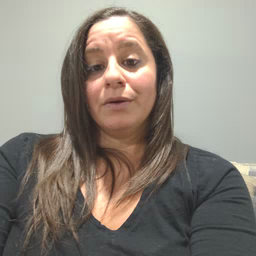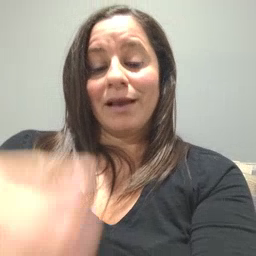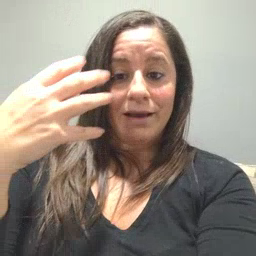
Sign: outside